Current action and preconditions to check: trajectory_clear

Your task: For each precondition in the list above, predict whether it will hold at this action.

Consider the current scene as observed from the mobile robot's camera, and analyze the predicted future states of all dynamic agents (e.g., people, animals, vehicles, or any moving entities) within the NEXT SECOND.

IMPORTANT: Only answer "very likely" if you are absolutely certain—based on strong, clear evidence—that a dynamic agent will violate the precondition in the predicted future state. Do NOT answer "very likely" for unlikely, ambiguous, or low-probability risks.

Ask yourself for each precondition: Is there a high probability, with clear and convincing evidence, that the predicted future states of any dynamic agent will interfere with the predicted future state of the currently executing action within the NEXT SECOND, causing that precondition to fail?

Assess the risk level based on these predictions. Use "likely" or "very likely" if motions create a clear risk of interference.

Use "neutral" or "improbable" if agents are nearby but their predicted paths are clearly diverging or non-conflicting.

Failure Risk Categories: "very improbable", "improbable", "neutral", "likely", "very likely"

Answer Format: Output ONLY the probability_of_failure value from these categories: "very improbable", "improbable", "neutral", "likely", "very likely"

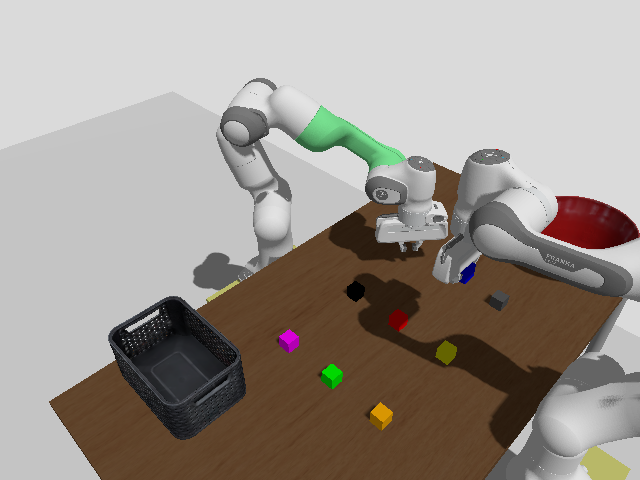

Answer: very improbable